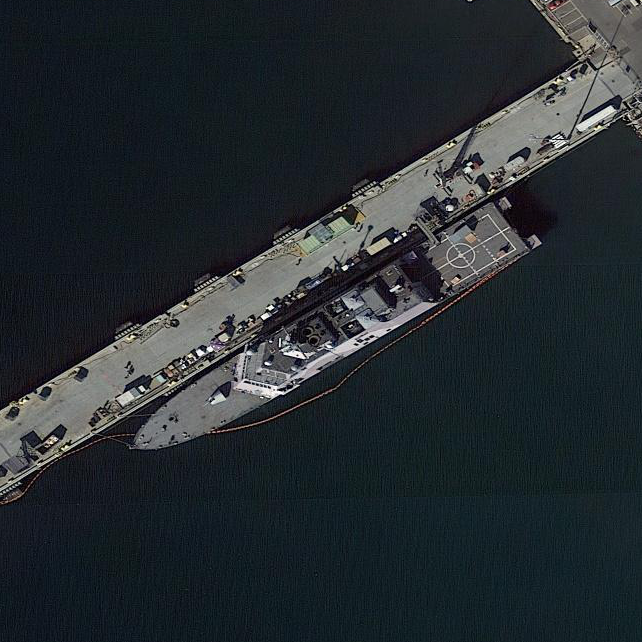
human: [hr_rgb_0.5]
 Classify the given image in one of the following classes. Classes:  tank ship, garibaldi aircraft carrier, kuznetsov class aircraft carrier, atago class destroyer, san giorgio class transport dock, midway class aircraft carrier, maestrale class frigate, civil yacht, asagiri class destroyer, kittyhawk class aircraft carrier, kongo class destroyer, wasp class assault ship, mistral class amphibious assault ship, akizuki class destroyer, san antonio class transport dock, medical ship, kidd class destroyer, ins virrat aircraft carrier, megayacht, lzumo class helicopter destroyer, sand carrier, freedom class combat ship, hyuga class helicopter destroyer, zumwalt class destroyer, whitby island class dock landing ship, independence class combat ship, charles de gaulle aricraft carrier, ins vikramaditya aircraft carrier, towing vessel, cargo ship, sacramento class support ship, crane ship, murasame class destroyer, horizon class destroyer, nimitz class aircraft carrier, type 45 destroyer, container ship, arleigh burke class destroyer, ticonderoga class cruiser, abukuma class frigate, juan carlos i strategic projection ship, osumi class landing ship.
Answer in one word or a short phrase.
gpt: Freedom class combat ship